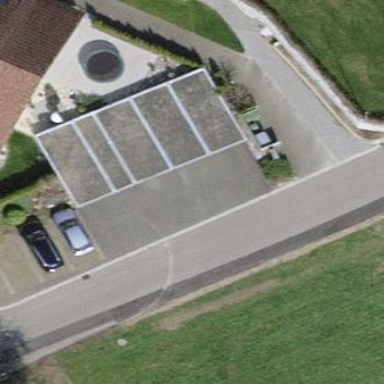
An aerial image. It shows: Group of garages.